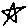
Label: star